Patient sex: M
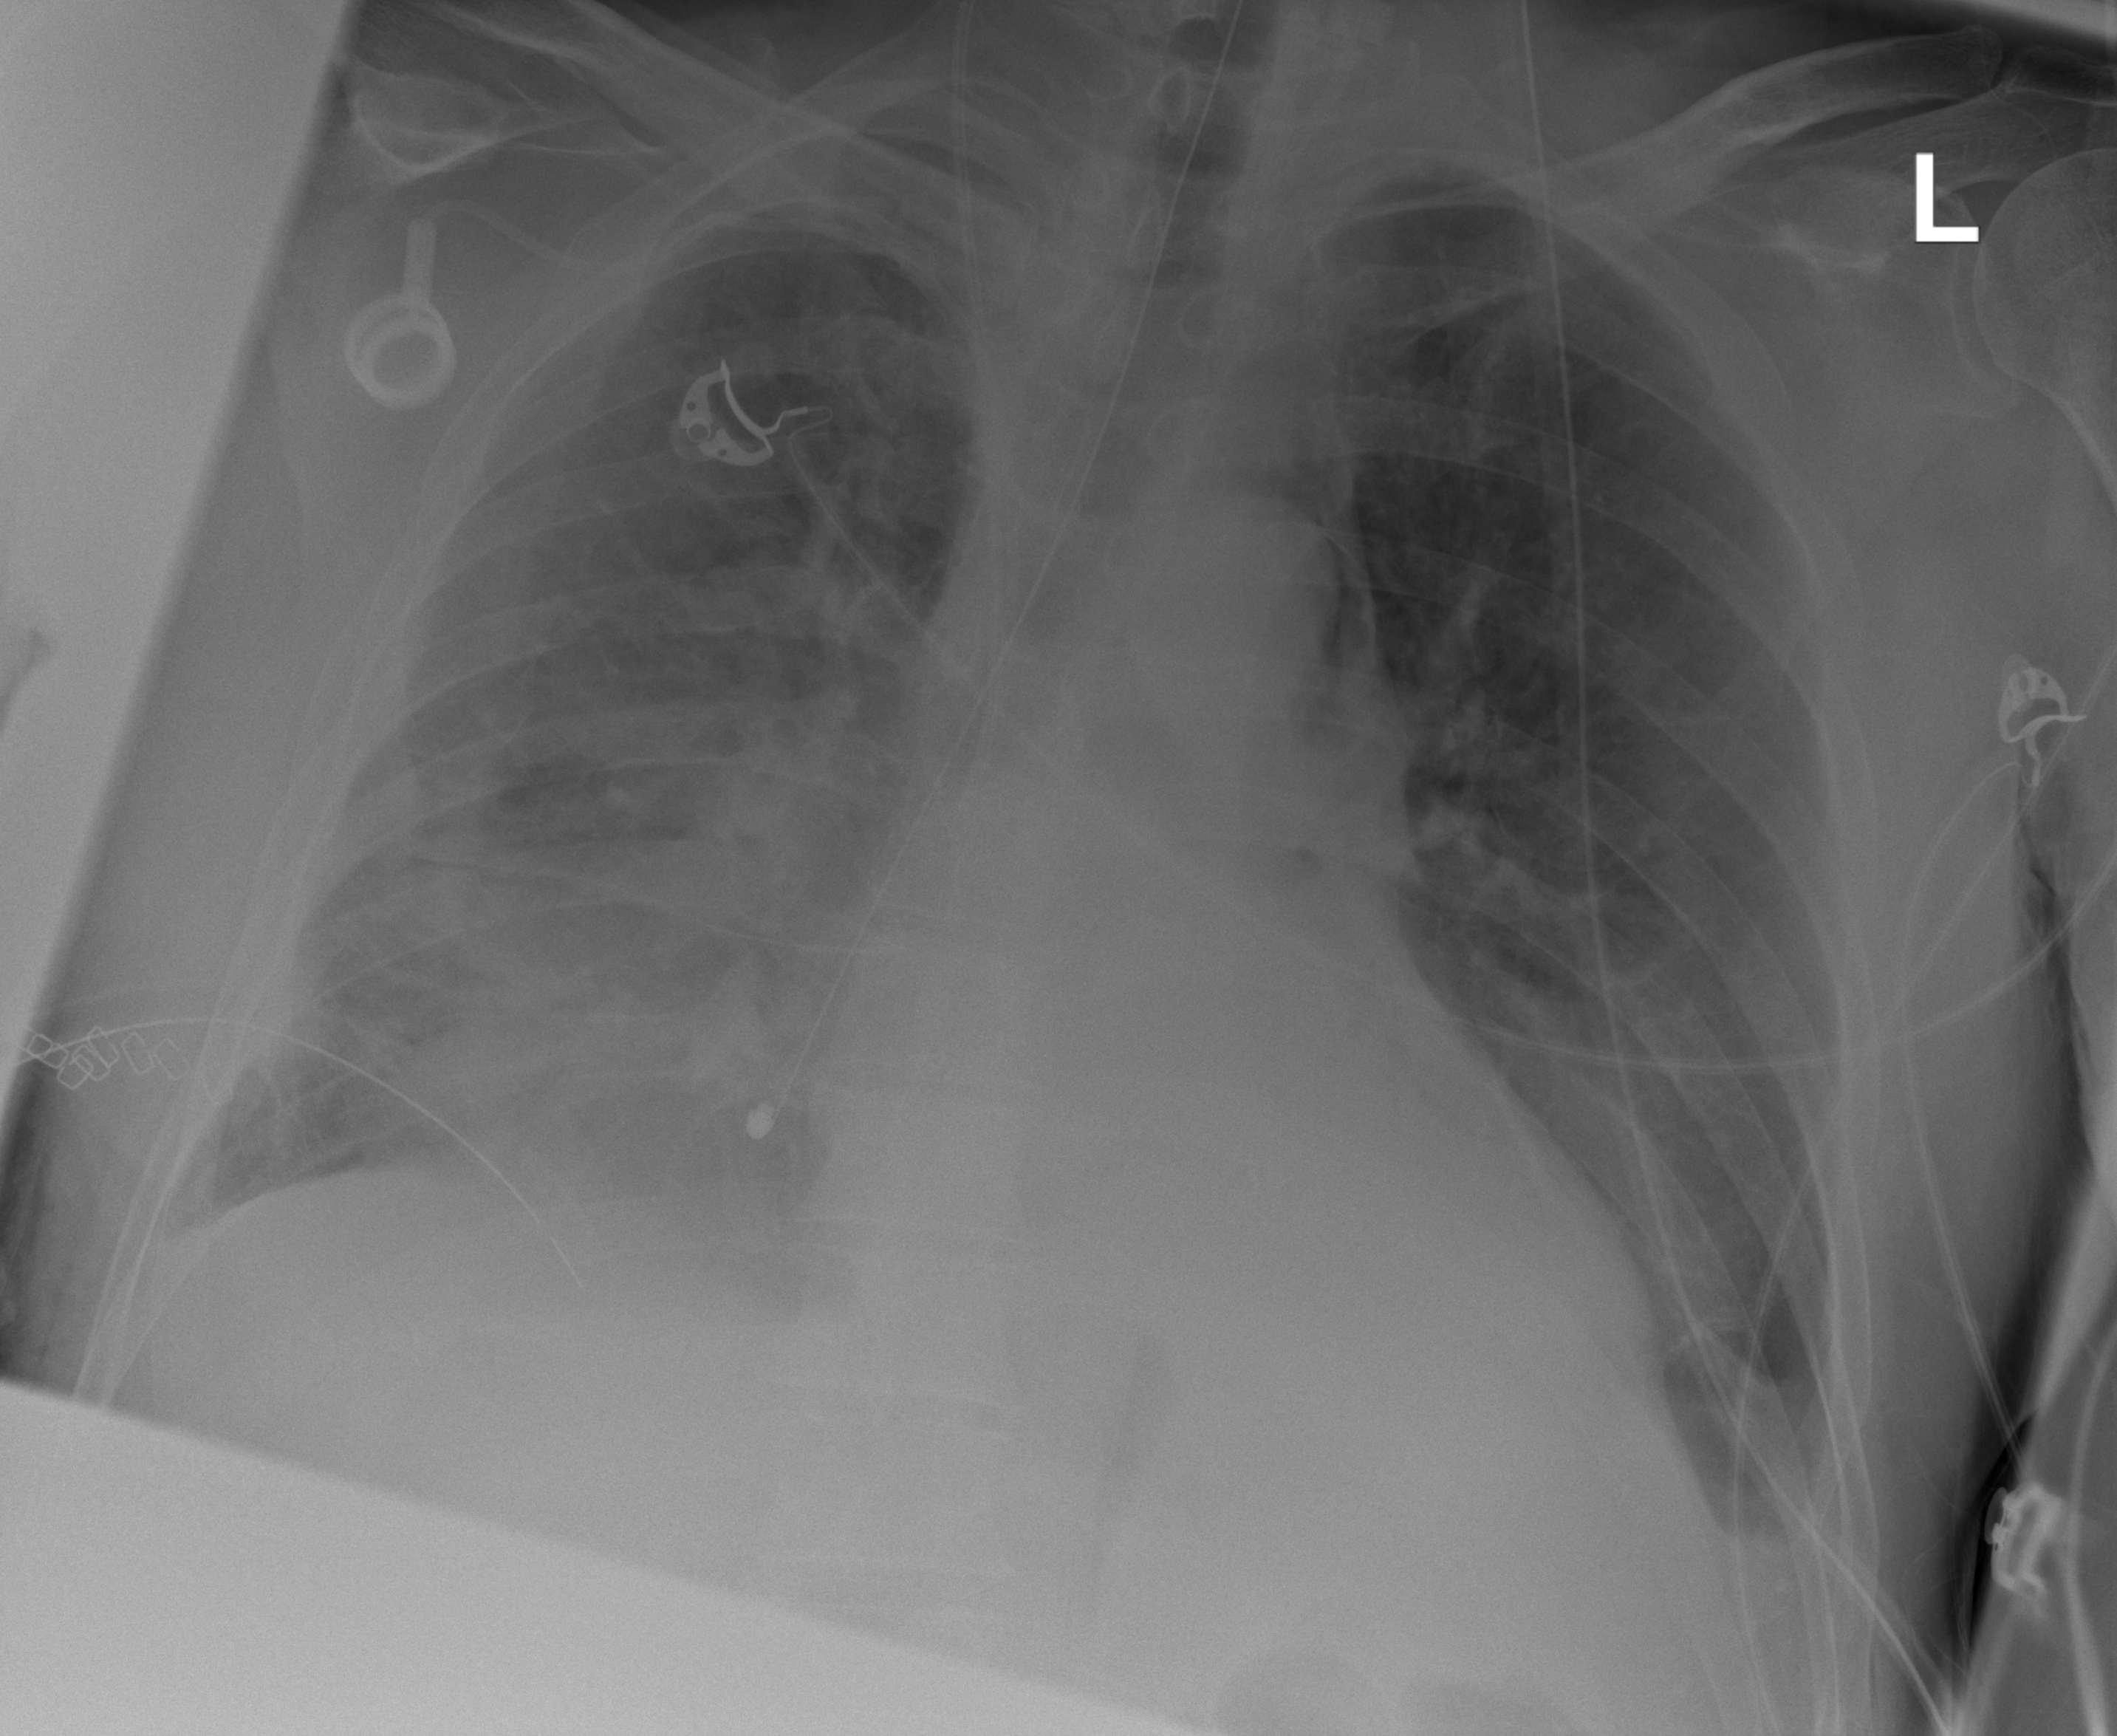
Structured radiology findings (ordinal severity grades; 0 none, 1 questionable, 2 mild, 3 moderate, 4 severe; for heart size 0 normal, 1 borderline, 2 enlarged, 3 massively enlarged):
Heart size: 1
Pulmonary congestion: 2
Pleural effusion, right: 0
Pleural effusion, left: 2
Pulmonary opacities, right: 2
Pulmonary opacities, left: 0
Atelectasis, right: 2
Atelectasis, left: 2